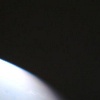
Label: space